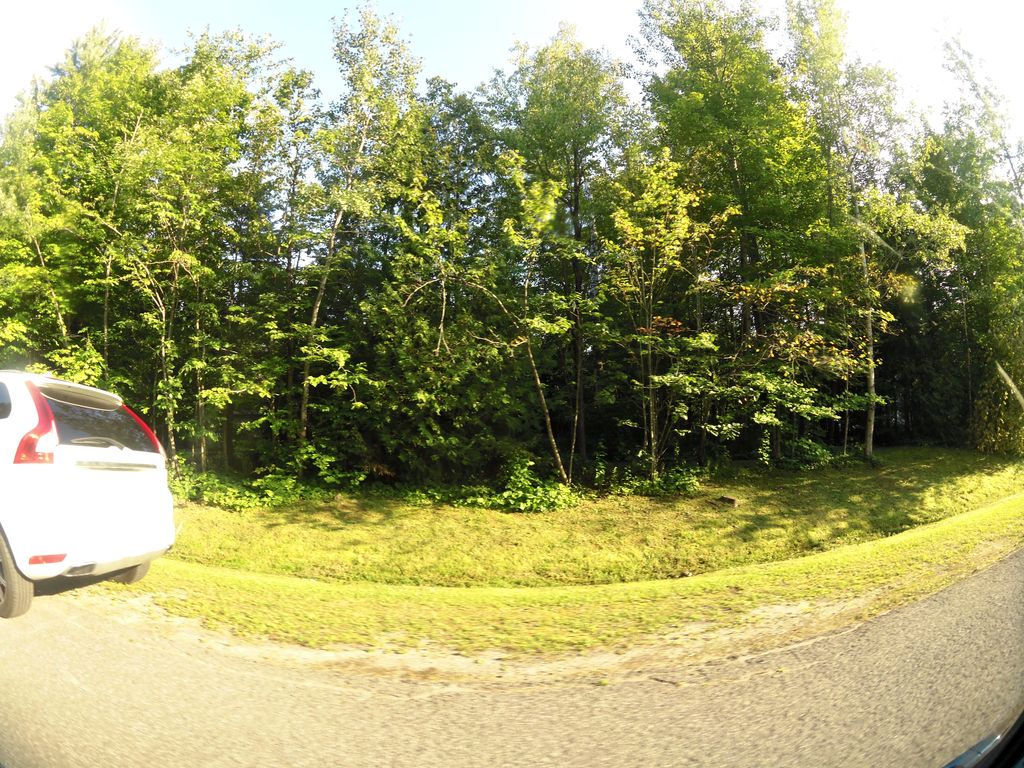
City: ottawa-gatineau